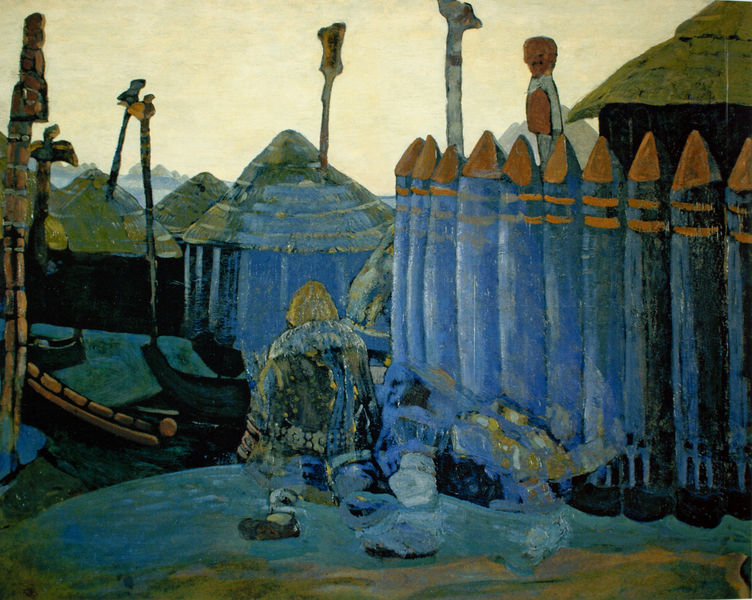
Titel: Paganer Tempel
Künstler: Nicholas Roerich
Standort: Moskau
Institution: Tretjakov Galerie
Schlagwörter: blau, himmel, mann, wasser, mensch, spitze, pfähle, venedig, pfahl, gondel